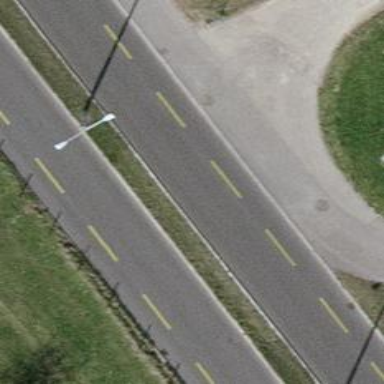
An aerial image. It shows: Traffic surveillance system.